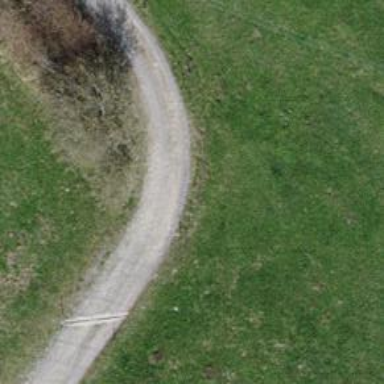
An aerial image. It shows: Pebblestone track with grade2 quality.